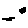
Label: moon